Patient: sex F, age 67
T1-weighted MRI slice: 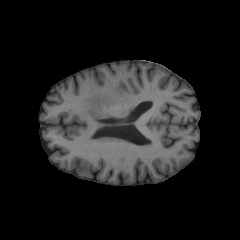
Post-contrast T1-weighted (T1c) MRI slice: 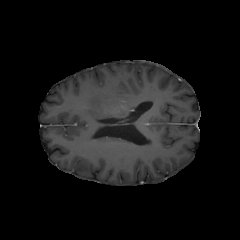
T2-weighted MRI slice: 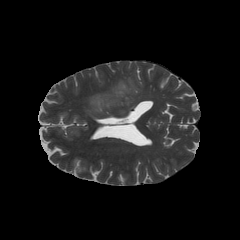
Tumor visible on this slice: yes
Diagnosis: Glioblastoma, IDH-wildtype
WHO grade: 4